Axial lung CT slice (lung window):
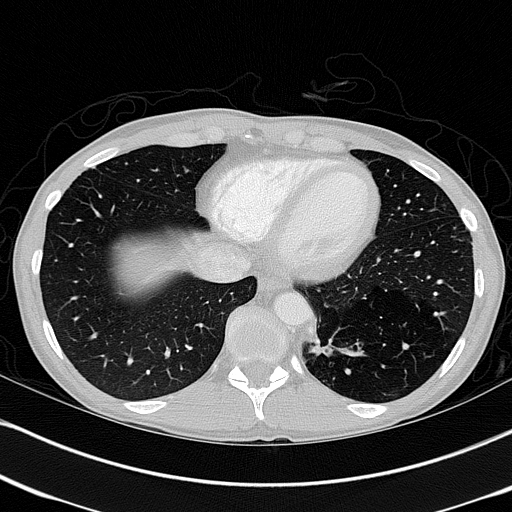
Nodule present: no